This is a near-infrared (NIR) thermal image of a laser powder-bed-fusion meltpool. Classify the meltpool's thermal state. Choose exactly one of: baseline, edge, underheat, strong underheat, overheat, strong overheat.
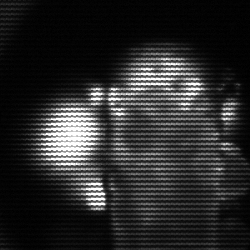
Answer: strong underheat